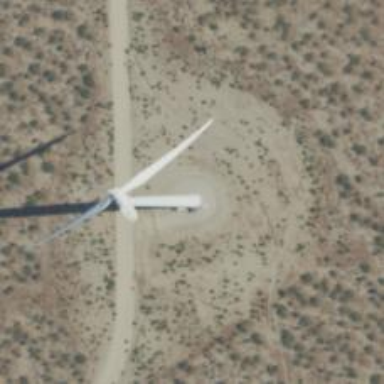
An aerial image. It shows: Wind generator powered by wind. The generator type is horizontal axis and it uses wind turbines.